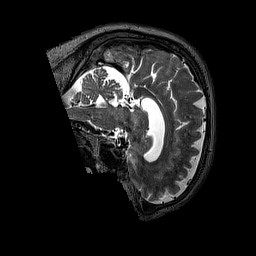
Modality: T2w
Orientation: sagittal
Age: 64
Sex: male
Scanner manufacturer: siemens
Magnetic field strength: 3 T
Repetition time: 3.2 s
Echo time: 0.567 s